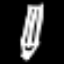
Label: pencil